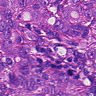
Metastatic tissue present: yes